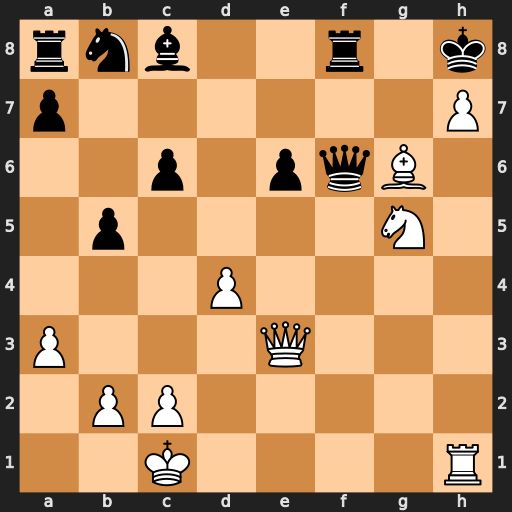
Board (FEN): rnb2r1k/p6P/2p1pqB1/1p4N1/3P4/P3Q3/1PP5/2K4R
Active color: w
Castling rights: -
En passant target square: -
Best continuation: Nf7+ Rxf7 Bxf7 Nd7 Be8 Bb7 Bxd7